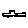
Label: car